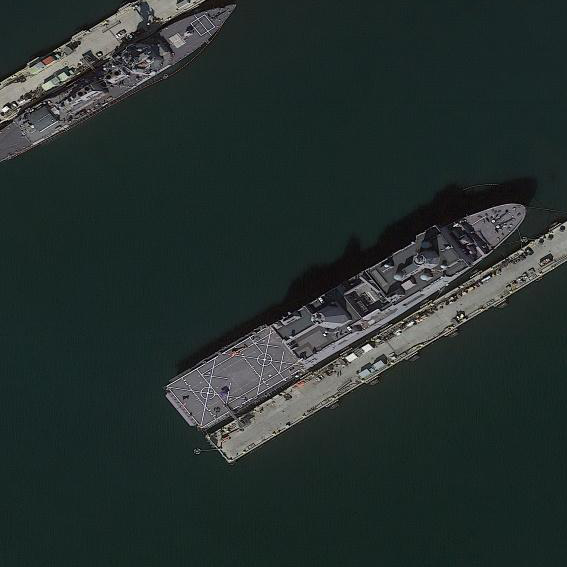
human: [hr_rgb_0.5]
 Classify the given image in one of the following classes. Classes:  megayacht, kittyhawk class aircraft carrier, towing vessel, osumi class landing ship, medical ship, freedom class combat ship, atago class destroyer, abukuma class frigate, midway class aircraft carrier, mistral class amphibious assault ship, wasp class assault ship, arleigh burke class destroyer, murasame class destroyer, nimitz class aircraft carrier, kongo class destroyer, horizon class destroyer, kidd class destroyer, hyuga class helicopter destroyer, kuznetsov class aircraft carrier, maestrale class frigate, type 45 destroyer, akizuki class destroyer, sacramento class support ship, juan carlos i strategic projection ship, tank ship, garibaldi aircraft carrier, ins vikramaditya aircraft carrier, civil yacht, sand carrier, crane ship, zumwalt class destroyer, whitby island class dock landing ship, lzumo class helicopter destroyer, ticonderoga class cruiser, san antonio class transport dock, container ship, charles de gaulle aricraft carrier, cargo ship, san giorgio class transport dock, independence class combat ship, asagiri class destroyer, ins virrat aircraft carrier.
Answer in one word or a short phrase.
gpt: San Antonio class transport dock